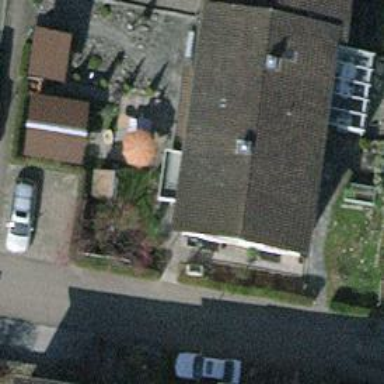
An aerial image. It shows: Semidetached house.